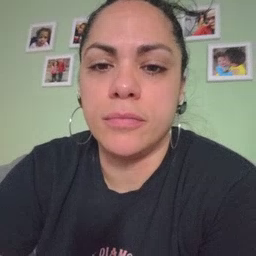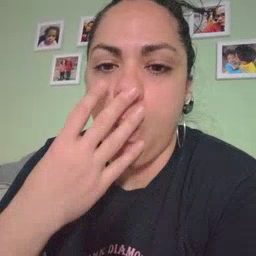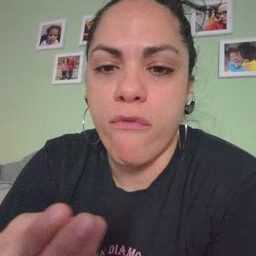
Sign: wolf